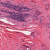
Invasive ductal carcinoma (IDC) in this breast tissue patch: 0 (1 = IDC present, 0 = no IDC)